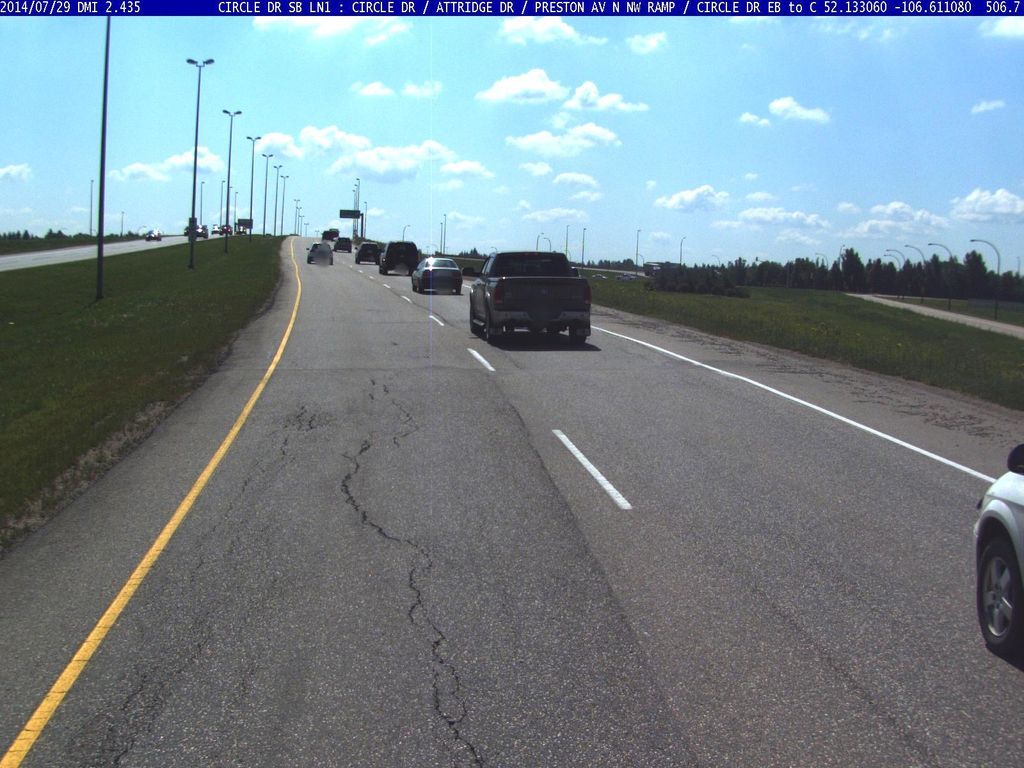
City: saskatoon